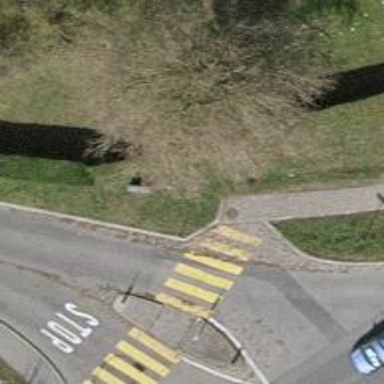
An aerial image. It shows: Kerb barrier.